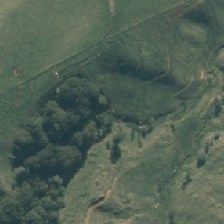
Land cover: indigenous_forest